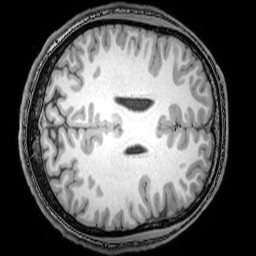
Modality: T1w
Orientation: axial
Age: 22
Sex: male
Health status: healthy
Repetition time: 0.081 s
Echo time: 0.037 s